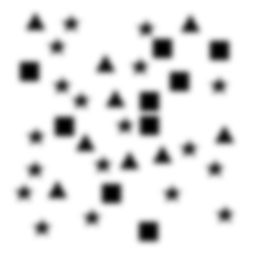
Squares: 9
Triangles: 9
Stars: 18
Total shapes: 36